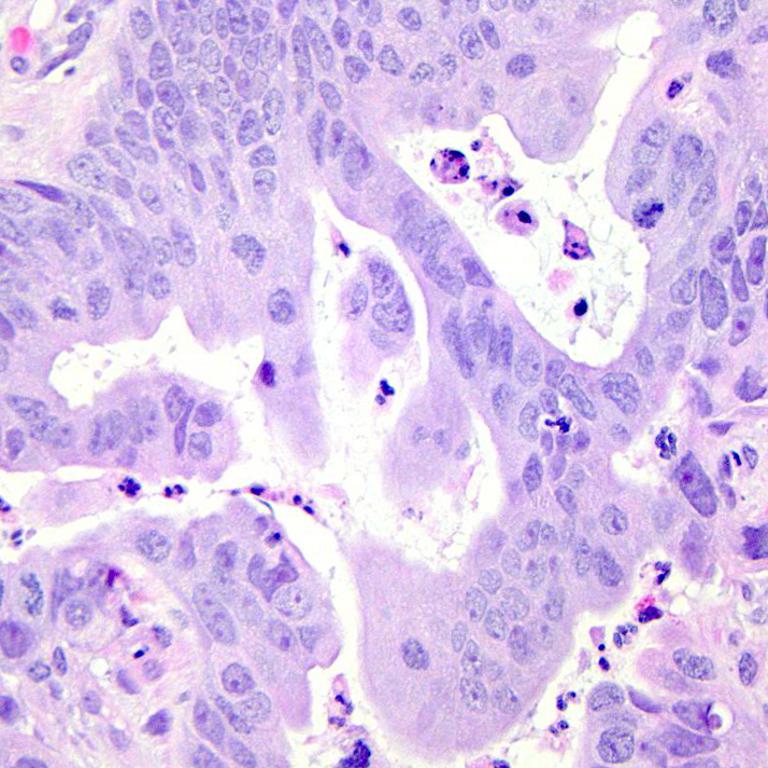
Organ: colon
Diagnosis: adenocarcinomas